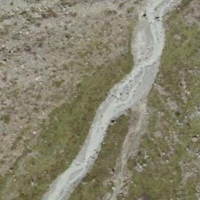
EUNIS habitat code: 47
Species observed at this site:
Miramella alpina